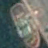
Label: Towing_vessel